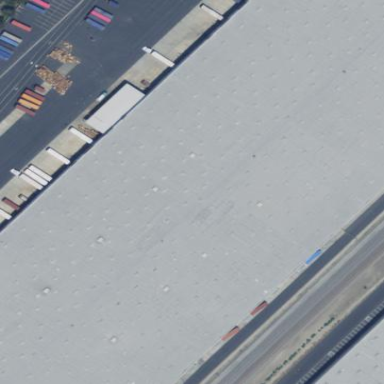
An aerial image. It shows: Warehouse.